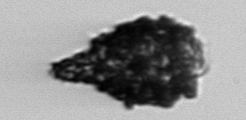
Label: Tintinnopsis